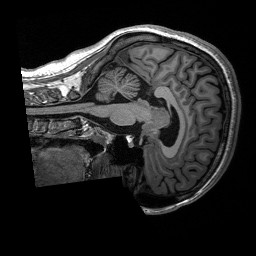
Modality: T1w
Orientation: sagittal
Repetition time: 8 s
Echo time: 0.066 s